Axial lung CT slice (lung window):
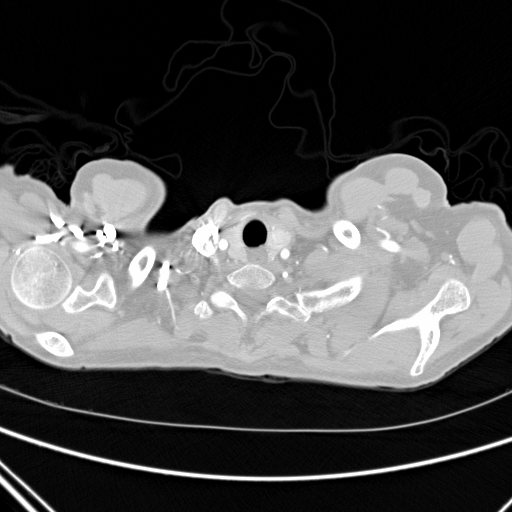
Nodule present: no